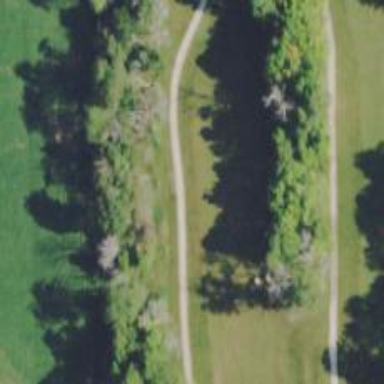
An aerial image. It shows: Path for golf carts.